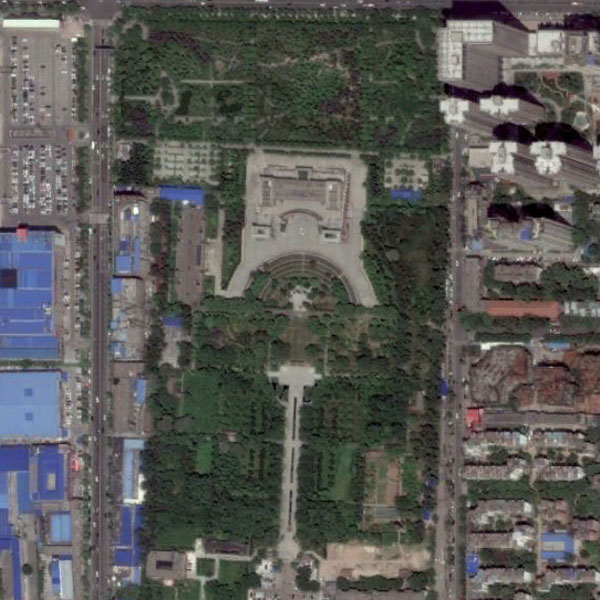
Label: Square